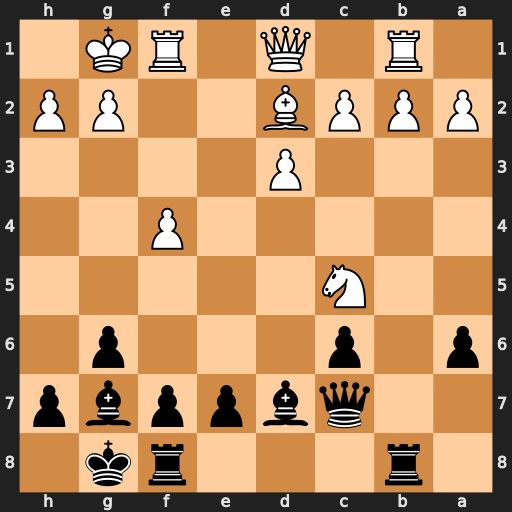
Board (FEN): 1r3rk1/2qbppbp/p1p3p1/2N5/5P2/3P4/PPPB2PP/1R1Q1RK1
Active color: b
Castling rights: -
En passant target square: -
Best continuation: Bd4+ Kh1 Bxc5